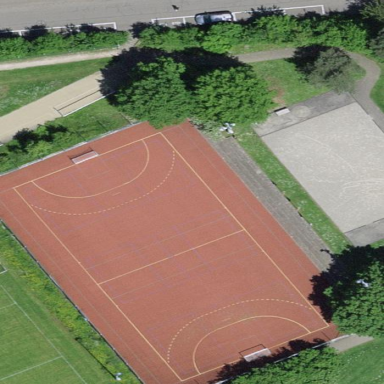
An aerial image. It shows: Tartan basketball court located on pitch designated for leisure land.